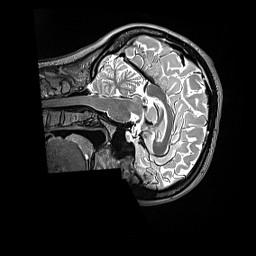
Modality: T2w
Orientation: sagittal
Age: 40
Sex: female
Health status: ill
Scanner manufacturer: siemens
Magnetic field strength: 3 T
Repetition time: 3.2 s
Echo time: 0.564 s